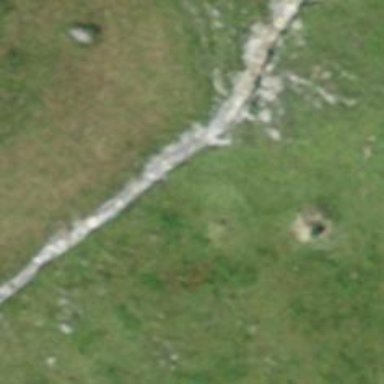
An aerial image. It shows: Dry stone wall barrier.